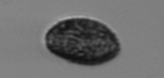
Label: Pseudochattonella_farcimen